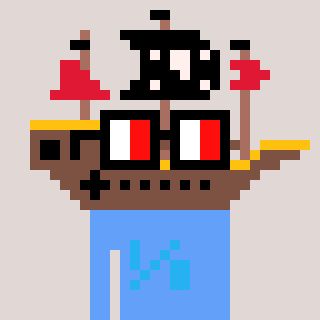
a pixel art character with square glasses with black frames and red eyes, a pirateship-shaped head and a blue-colored body on a warm background